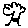
Label: tree